Field crop: maize
Growth stage: 2
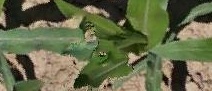
Species: maize